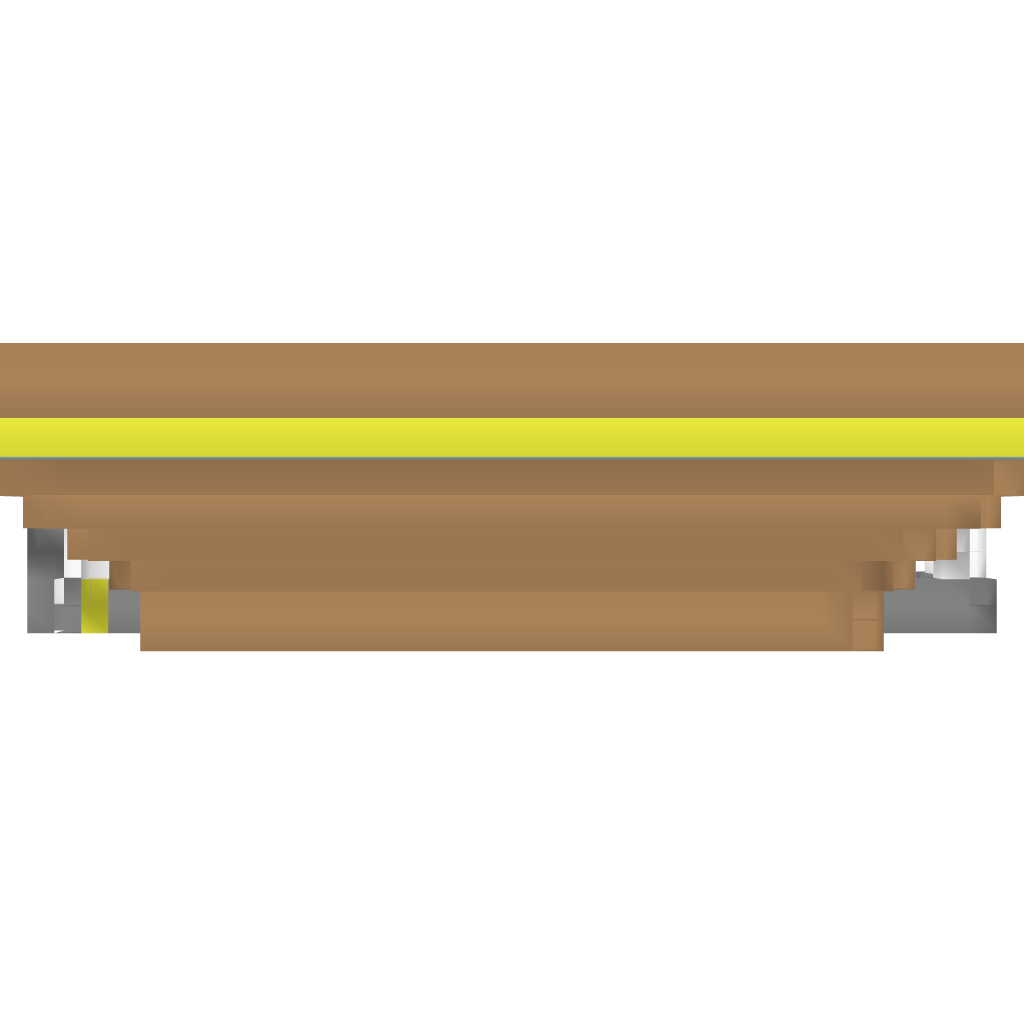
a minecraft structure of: mob vs golem arena good quality